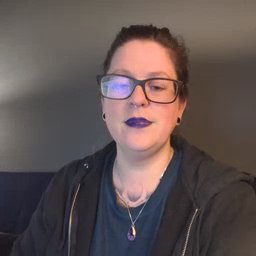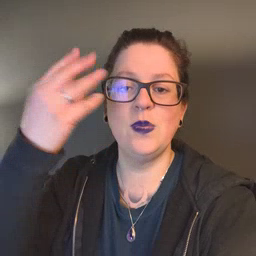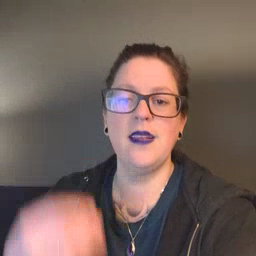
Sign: outside